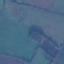
Land use / land cover class: Pasture